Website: slack
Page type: payment
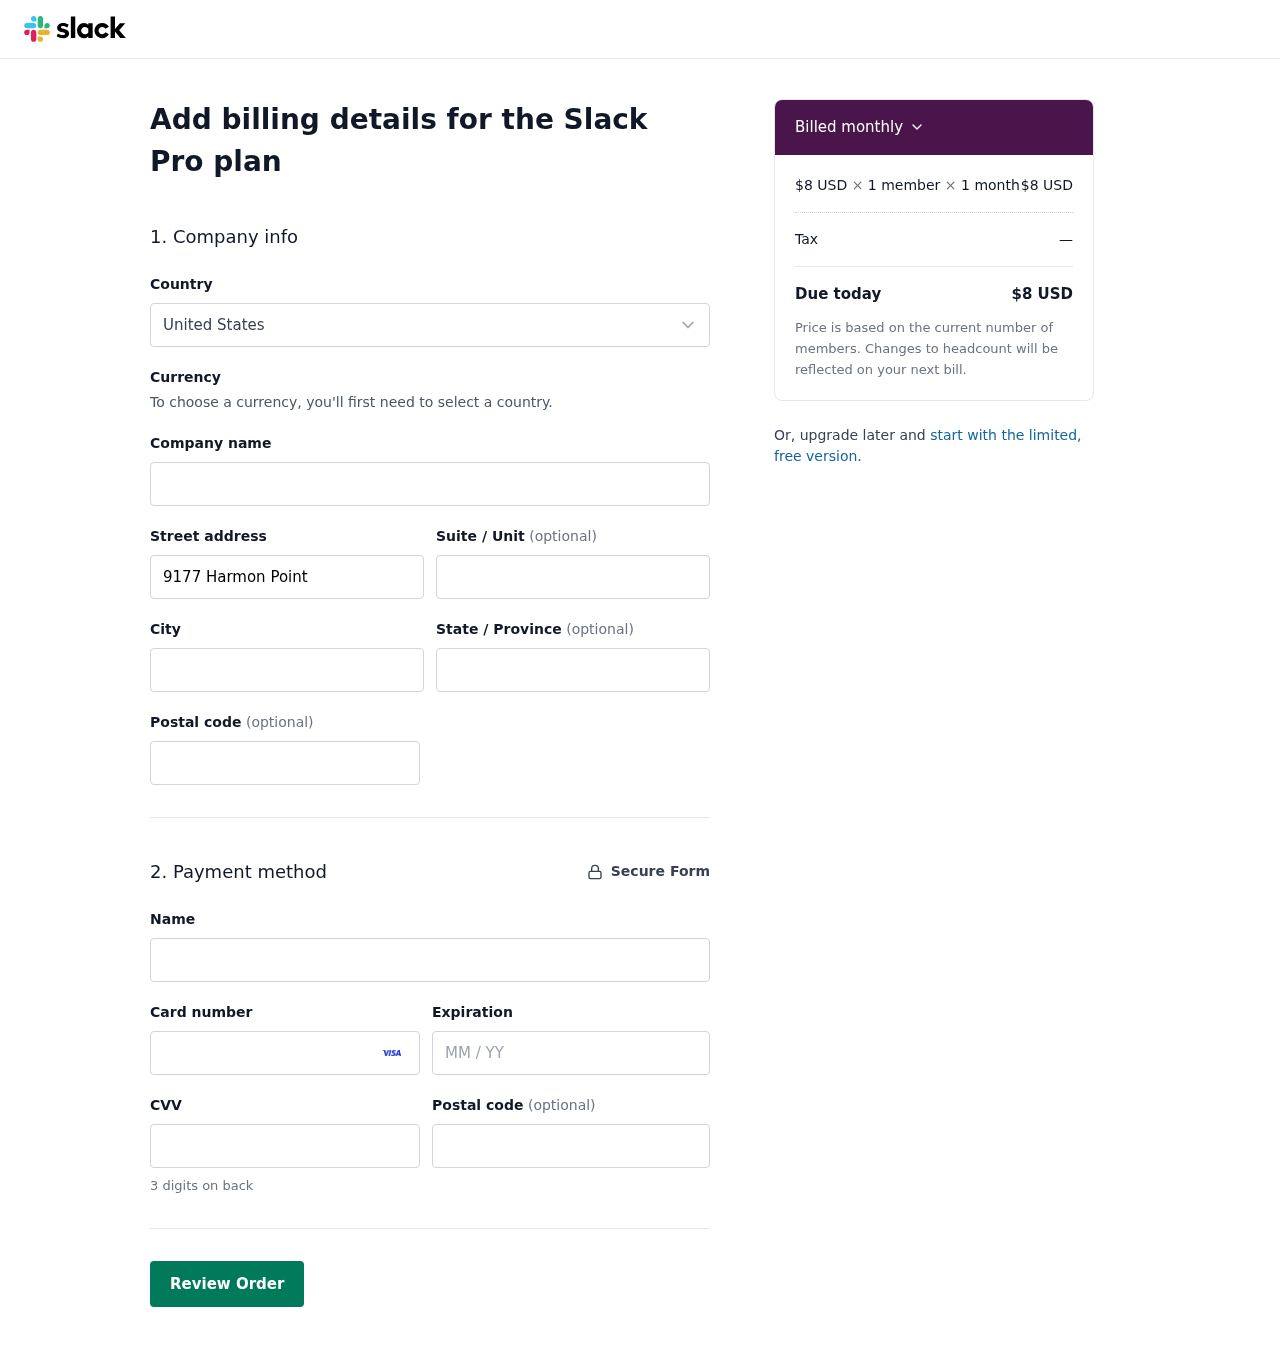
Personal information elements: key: PII_COUNTRY
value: United States
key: PII_STREET
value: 9177 Harmon Point
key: PII_CITY
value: Randyton
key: PII_STATE
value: California
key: PII_POSTCODE
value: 10985
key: PII_FULLNAME
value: Paul Jackson
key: PII_CARD_NUMBER
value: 4312 8652 2479 8794
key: PII_CARD_EXPIRY
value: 01/29
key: PII_CARD_CVV
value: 111
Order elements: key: ORDER_PRICE_PER_MEMBER
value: $8 USD
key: ORDER_NUM_MEMBERS
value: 1 member
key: ORDER_NUM_MONTHS
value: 1 month
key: ORDER_SUBTOTAL
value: $8 USD
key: ORDER_TAX
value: —
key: ORDER_TOTAL
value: $8 USD